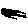
Label: fish